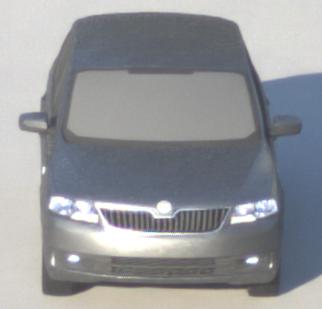
Make: Skoda
Model: Rapid Spaceback 1.2 TSI
Detailed model: Rapid Spaceback
Model produced from: 2013/10
Model produced until: 2015/04
Doors: 5
Color: gray
Road condition: dry road
Daytime: sunrise or sunset
Contrast: medium contrast